Aerial crown-view tile of a tropical tree (Barro Colorado Island, Panama), acquired 20250512:
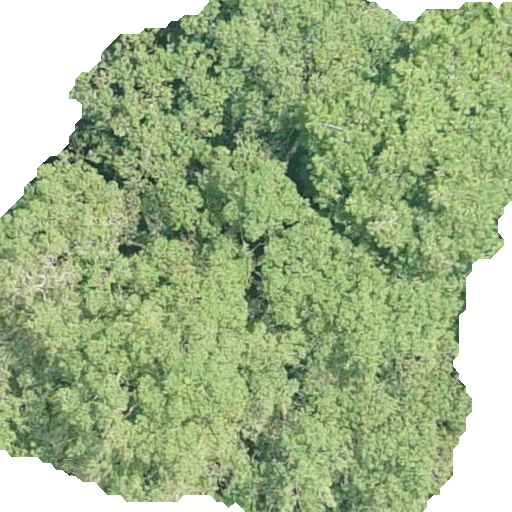
Species: Terminalia oblonga
GBIF accepted scientific name: Terminalia oblonga
Crown area: 350.25 m²